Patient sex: M
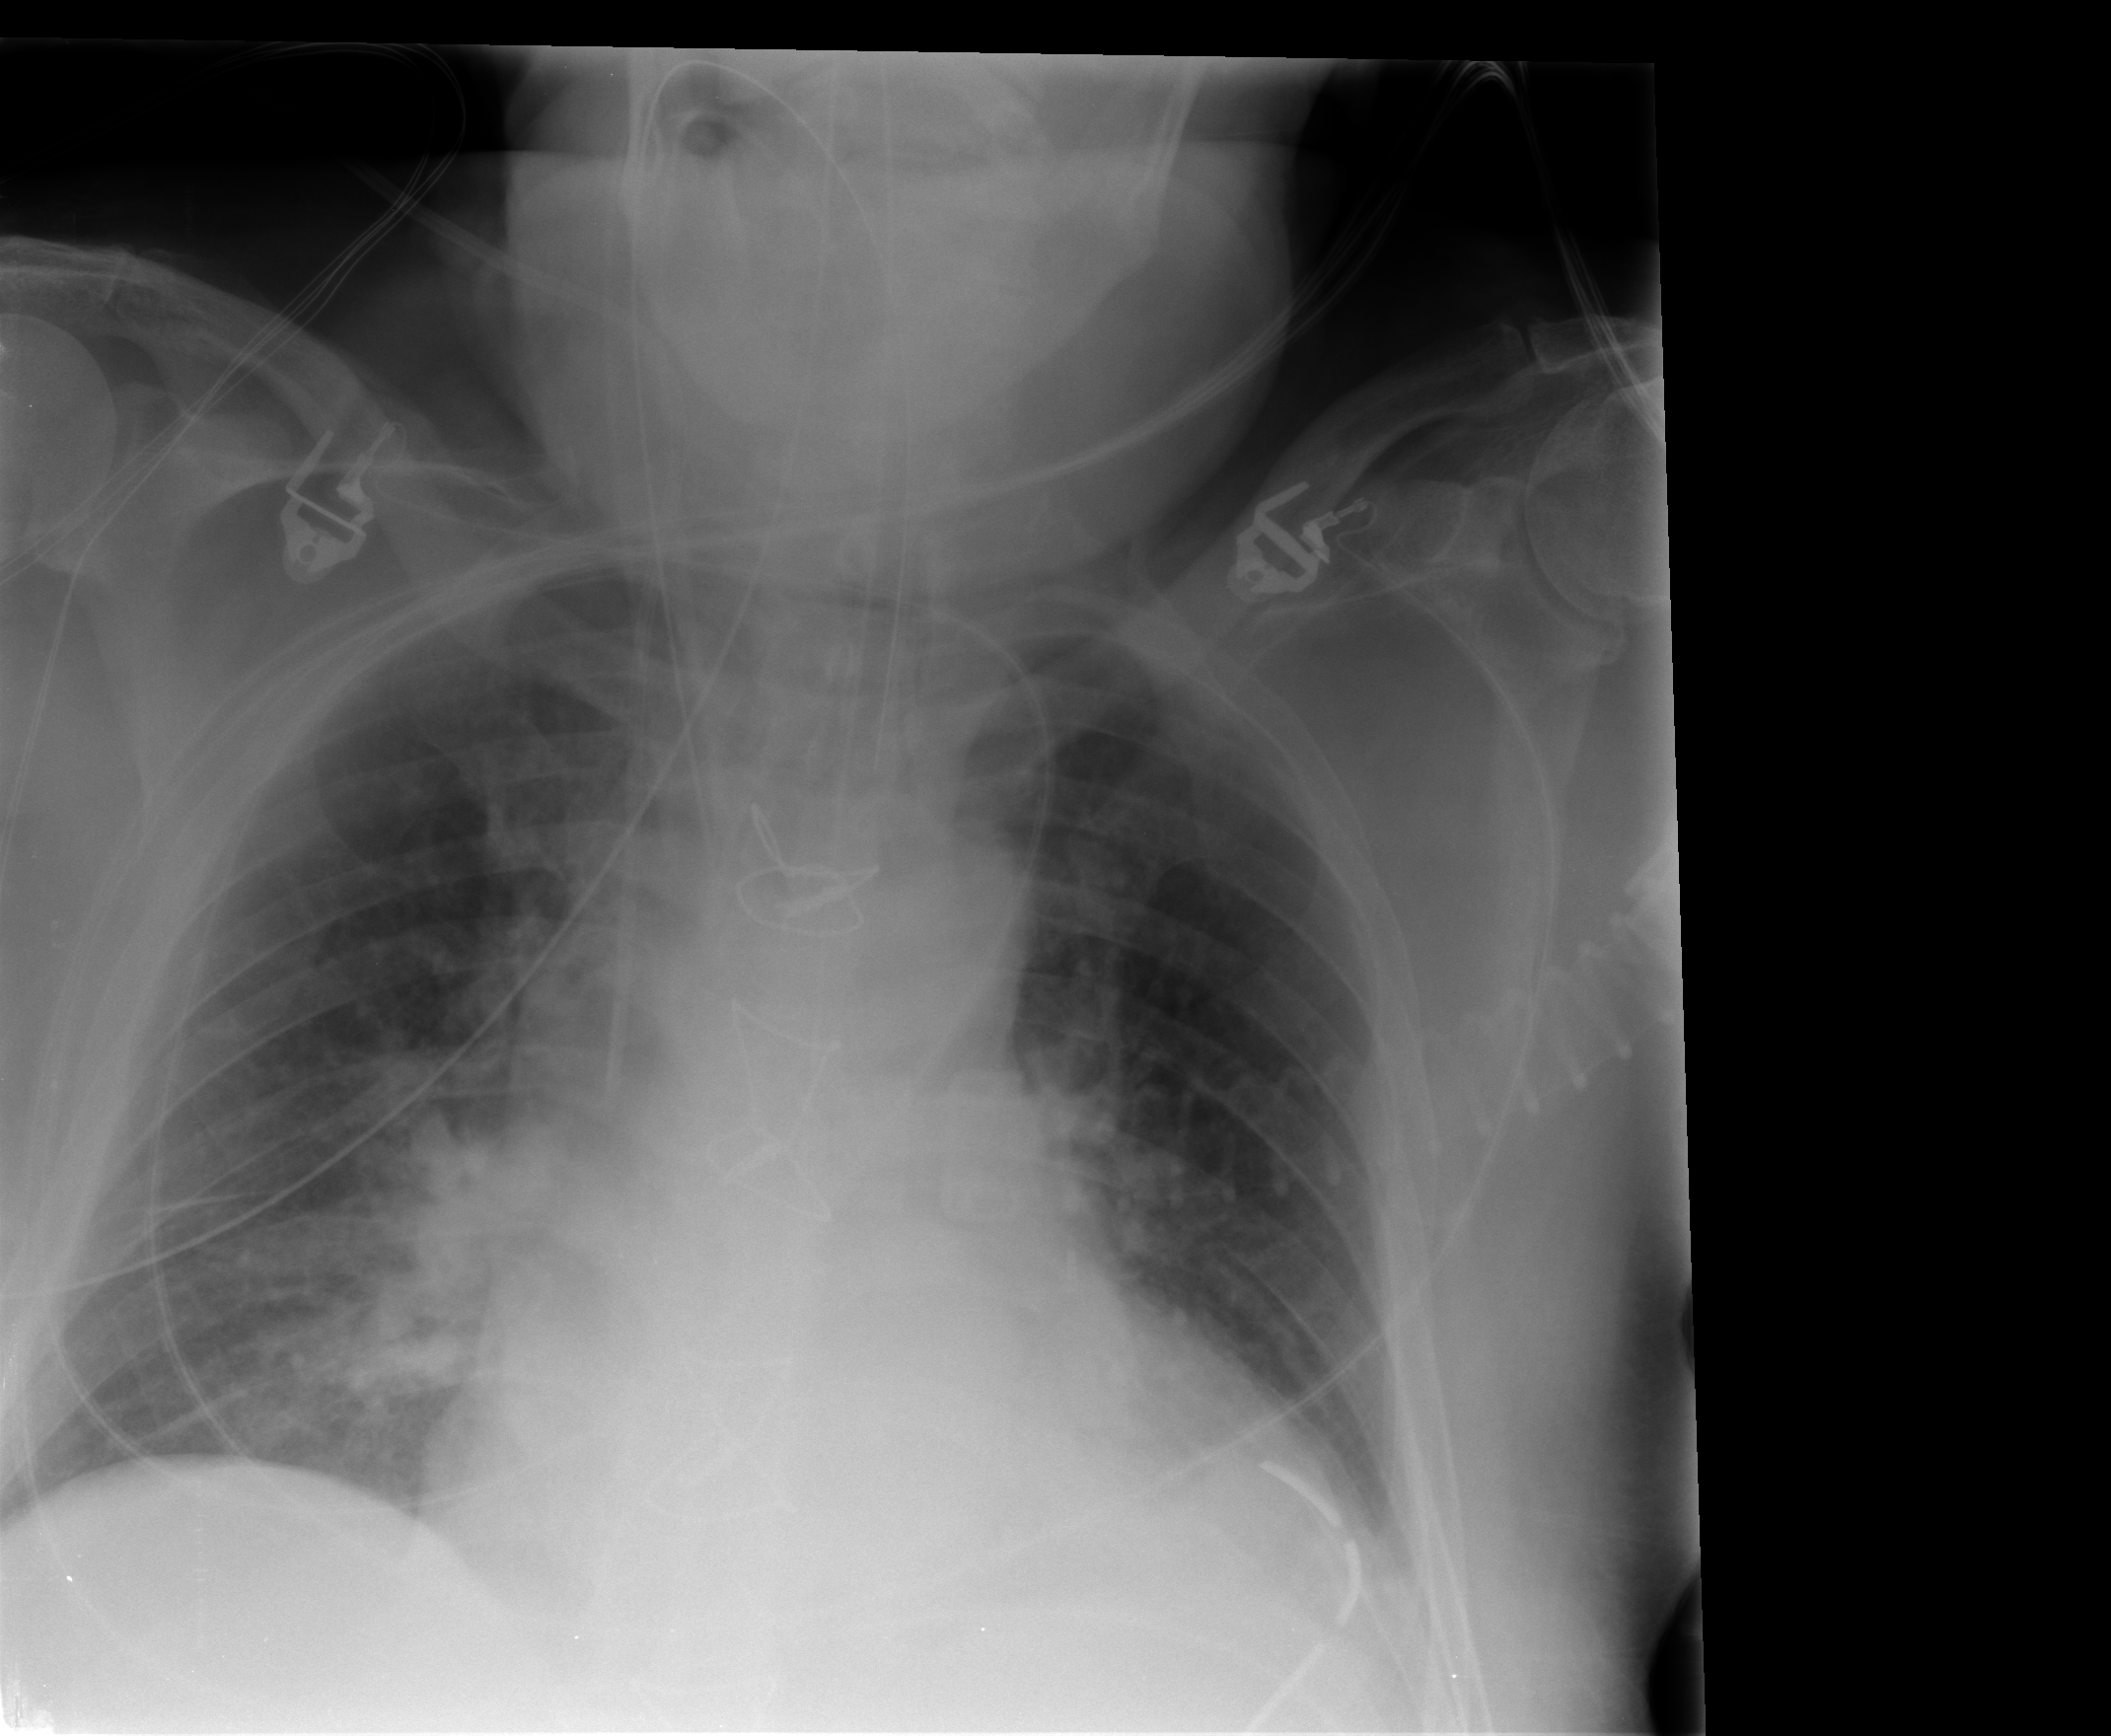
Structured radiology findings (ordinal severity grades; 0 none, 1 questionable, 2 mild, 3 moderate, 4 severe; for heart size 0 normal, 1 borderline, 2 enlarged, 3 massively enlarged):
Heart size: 2
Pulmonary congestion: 1
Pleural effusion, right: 0
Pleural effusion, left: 0
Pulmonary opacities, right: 0
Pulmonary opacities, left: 0
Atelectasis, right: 0
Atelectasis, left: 1